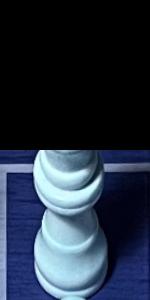
Label: King_White